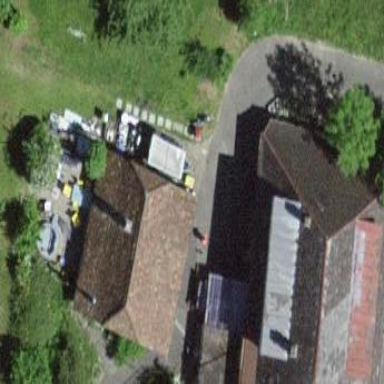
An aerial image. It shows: Building with half-hipped roof made of roof tiles.